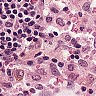
Metastatic tissue present: no